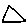
Label: triangle